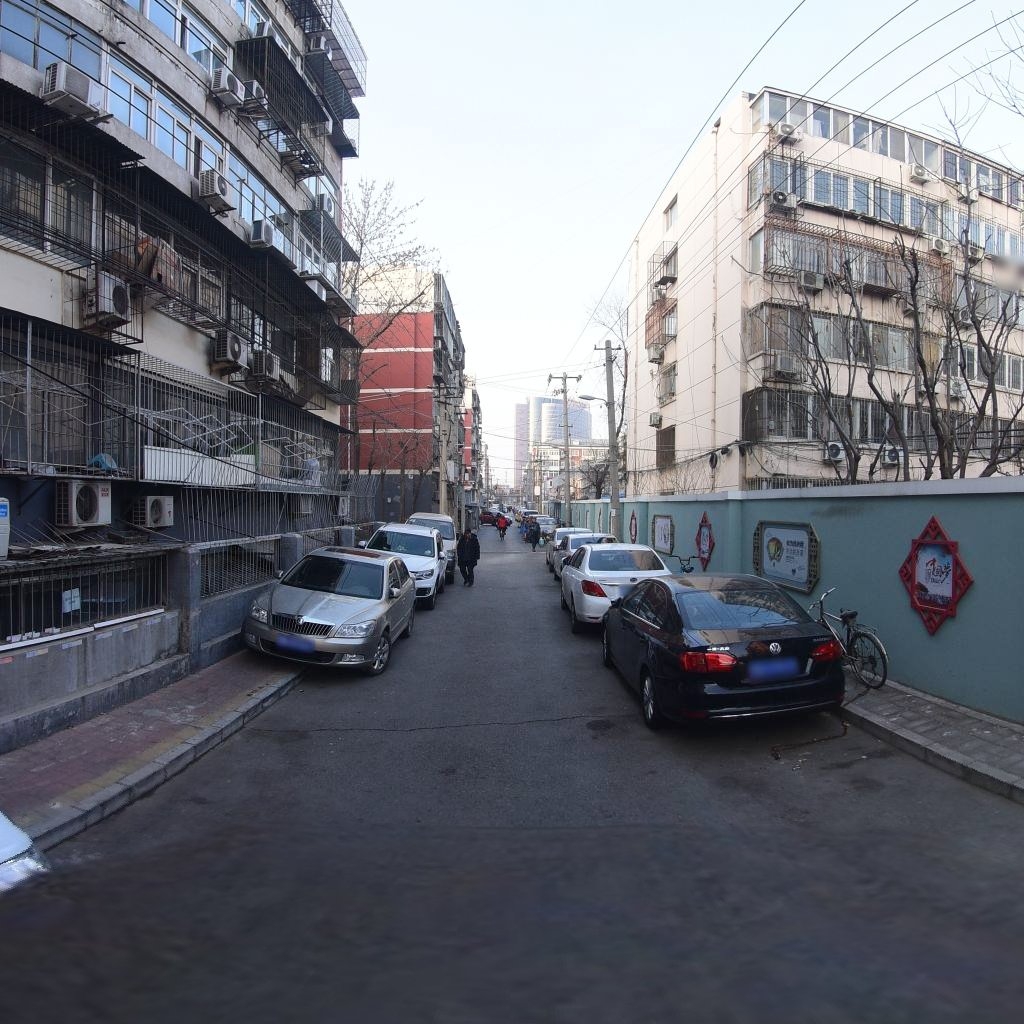
Region: Xicheng
Road damage annotations: transverse crack